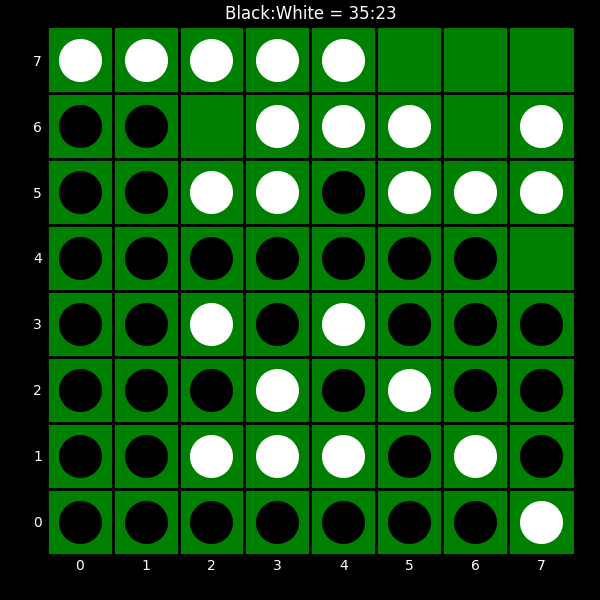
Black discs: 35
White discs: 23